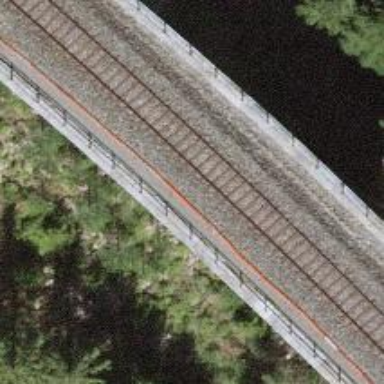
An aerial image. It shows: Railway bridge with electrified tracks and single rail.